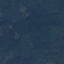
Land use / land cover class: Forest